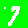
Digit: 7